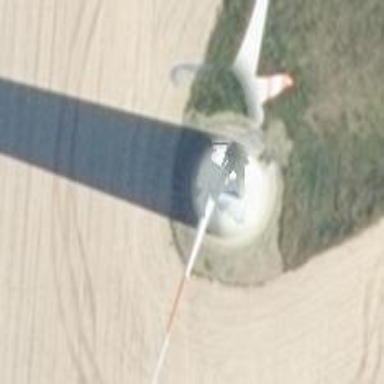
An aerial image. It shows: Wind power generator utilizing wind turbines.